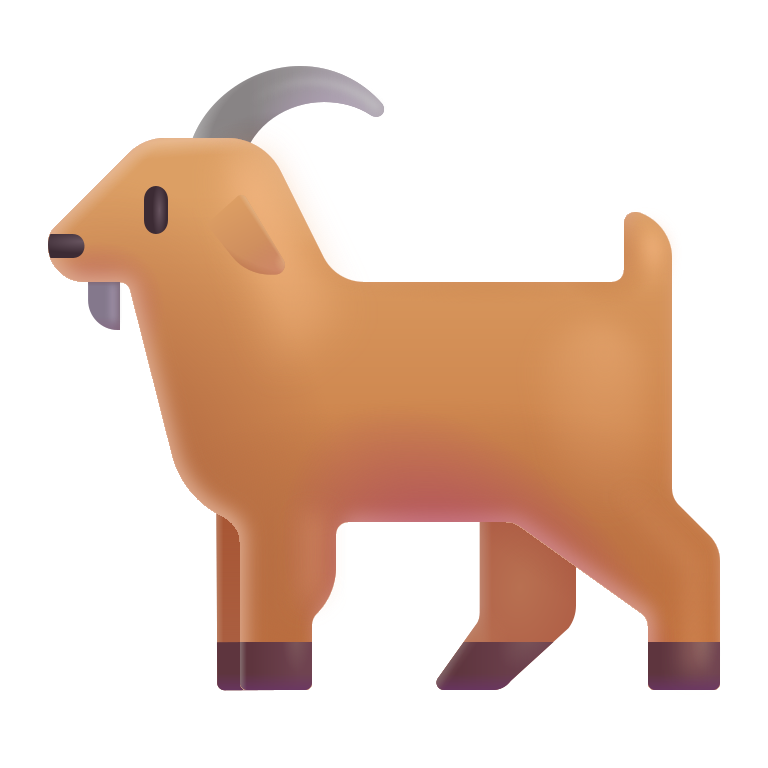
goat color